Interaction volume radius: 10 \u00c5
Interaction volume height: 20 \u00c5
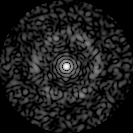
Disorder parameter: 0.8239